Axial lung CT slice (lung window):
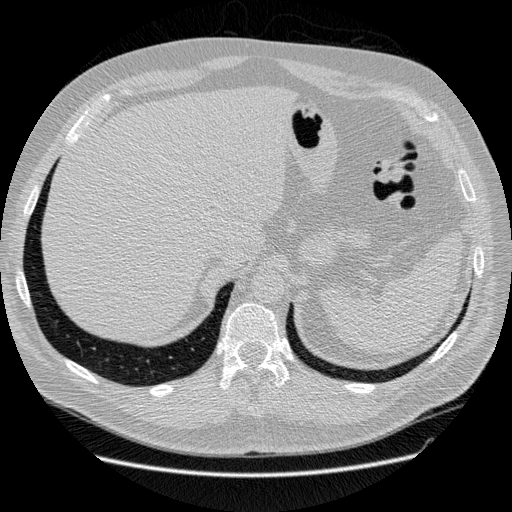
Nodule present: no